Field crop: maize
Growth stage: 2
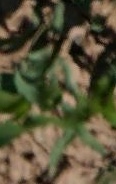
Species: maize